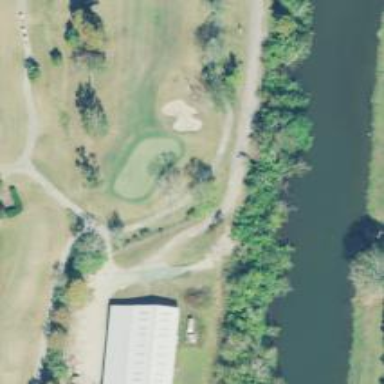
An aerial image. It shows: View of golf hole.